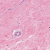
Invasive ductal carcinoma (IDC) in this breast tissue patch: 0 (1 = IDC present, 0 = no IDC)